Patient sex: F
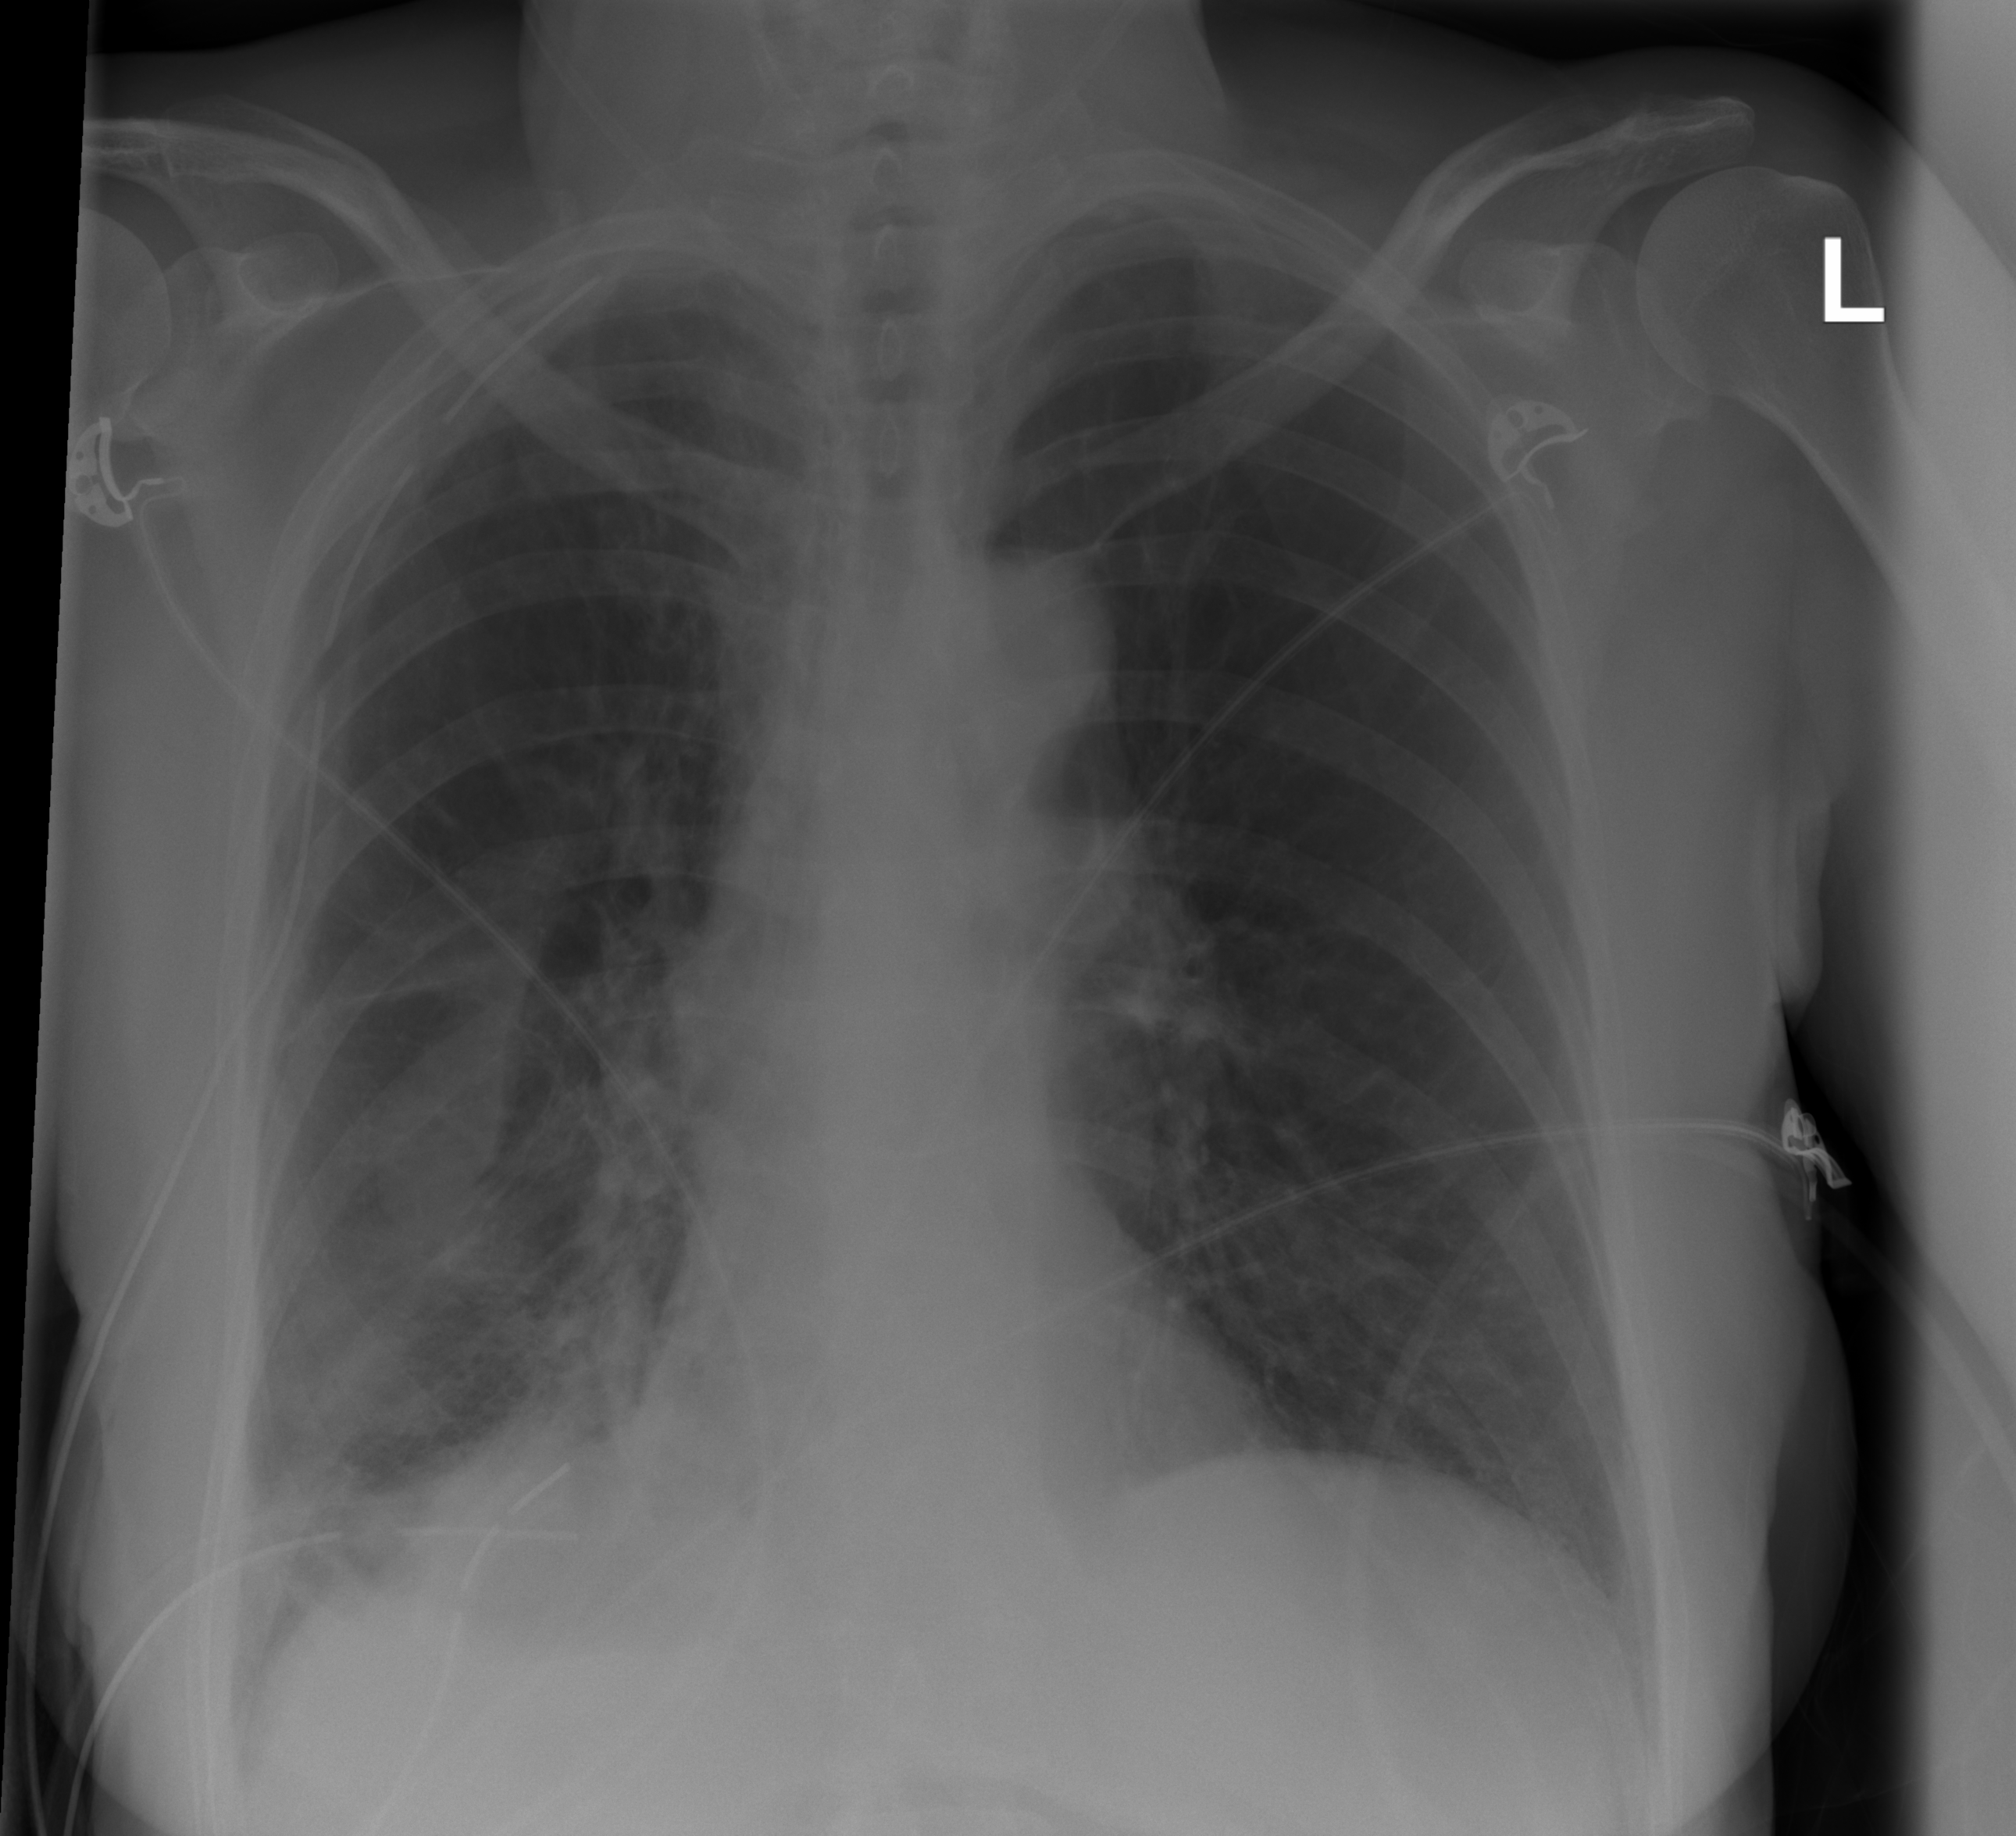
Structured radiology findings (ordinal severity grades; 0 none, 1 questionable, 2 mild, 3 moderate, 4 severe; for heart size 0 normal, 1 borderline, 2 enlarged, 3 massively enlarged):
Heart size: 0
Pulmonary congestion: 0
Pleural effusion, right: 1
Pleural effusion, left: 0
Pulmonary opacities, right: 2
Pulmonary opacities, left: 0
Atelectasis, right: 2
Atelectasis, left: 0